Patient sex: M
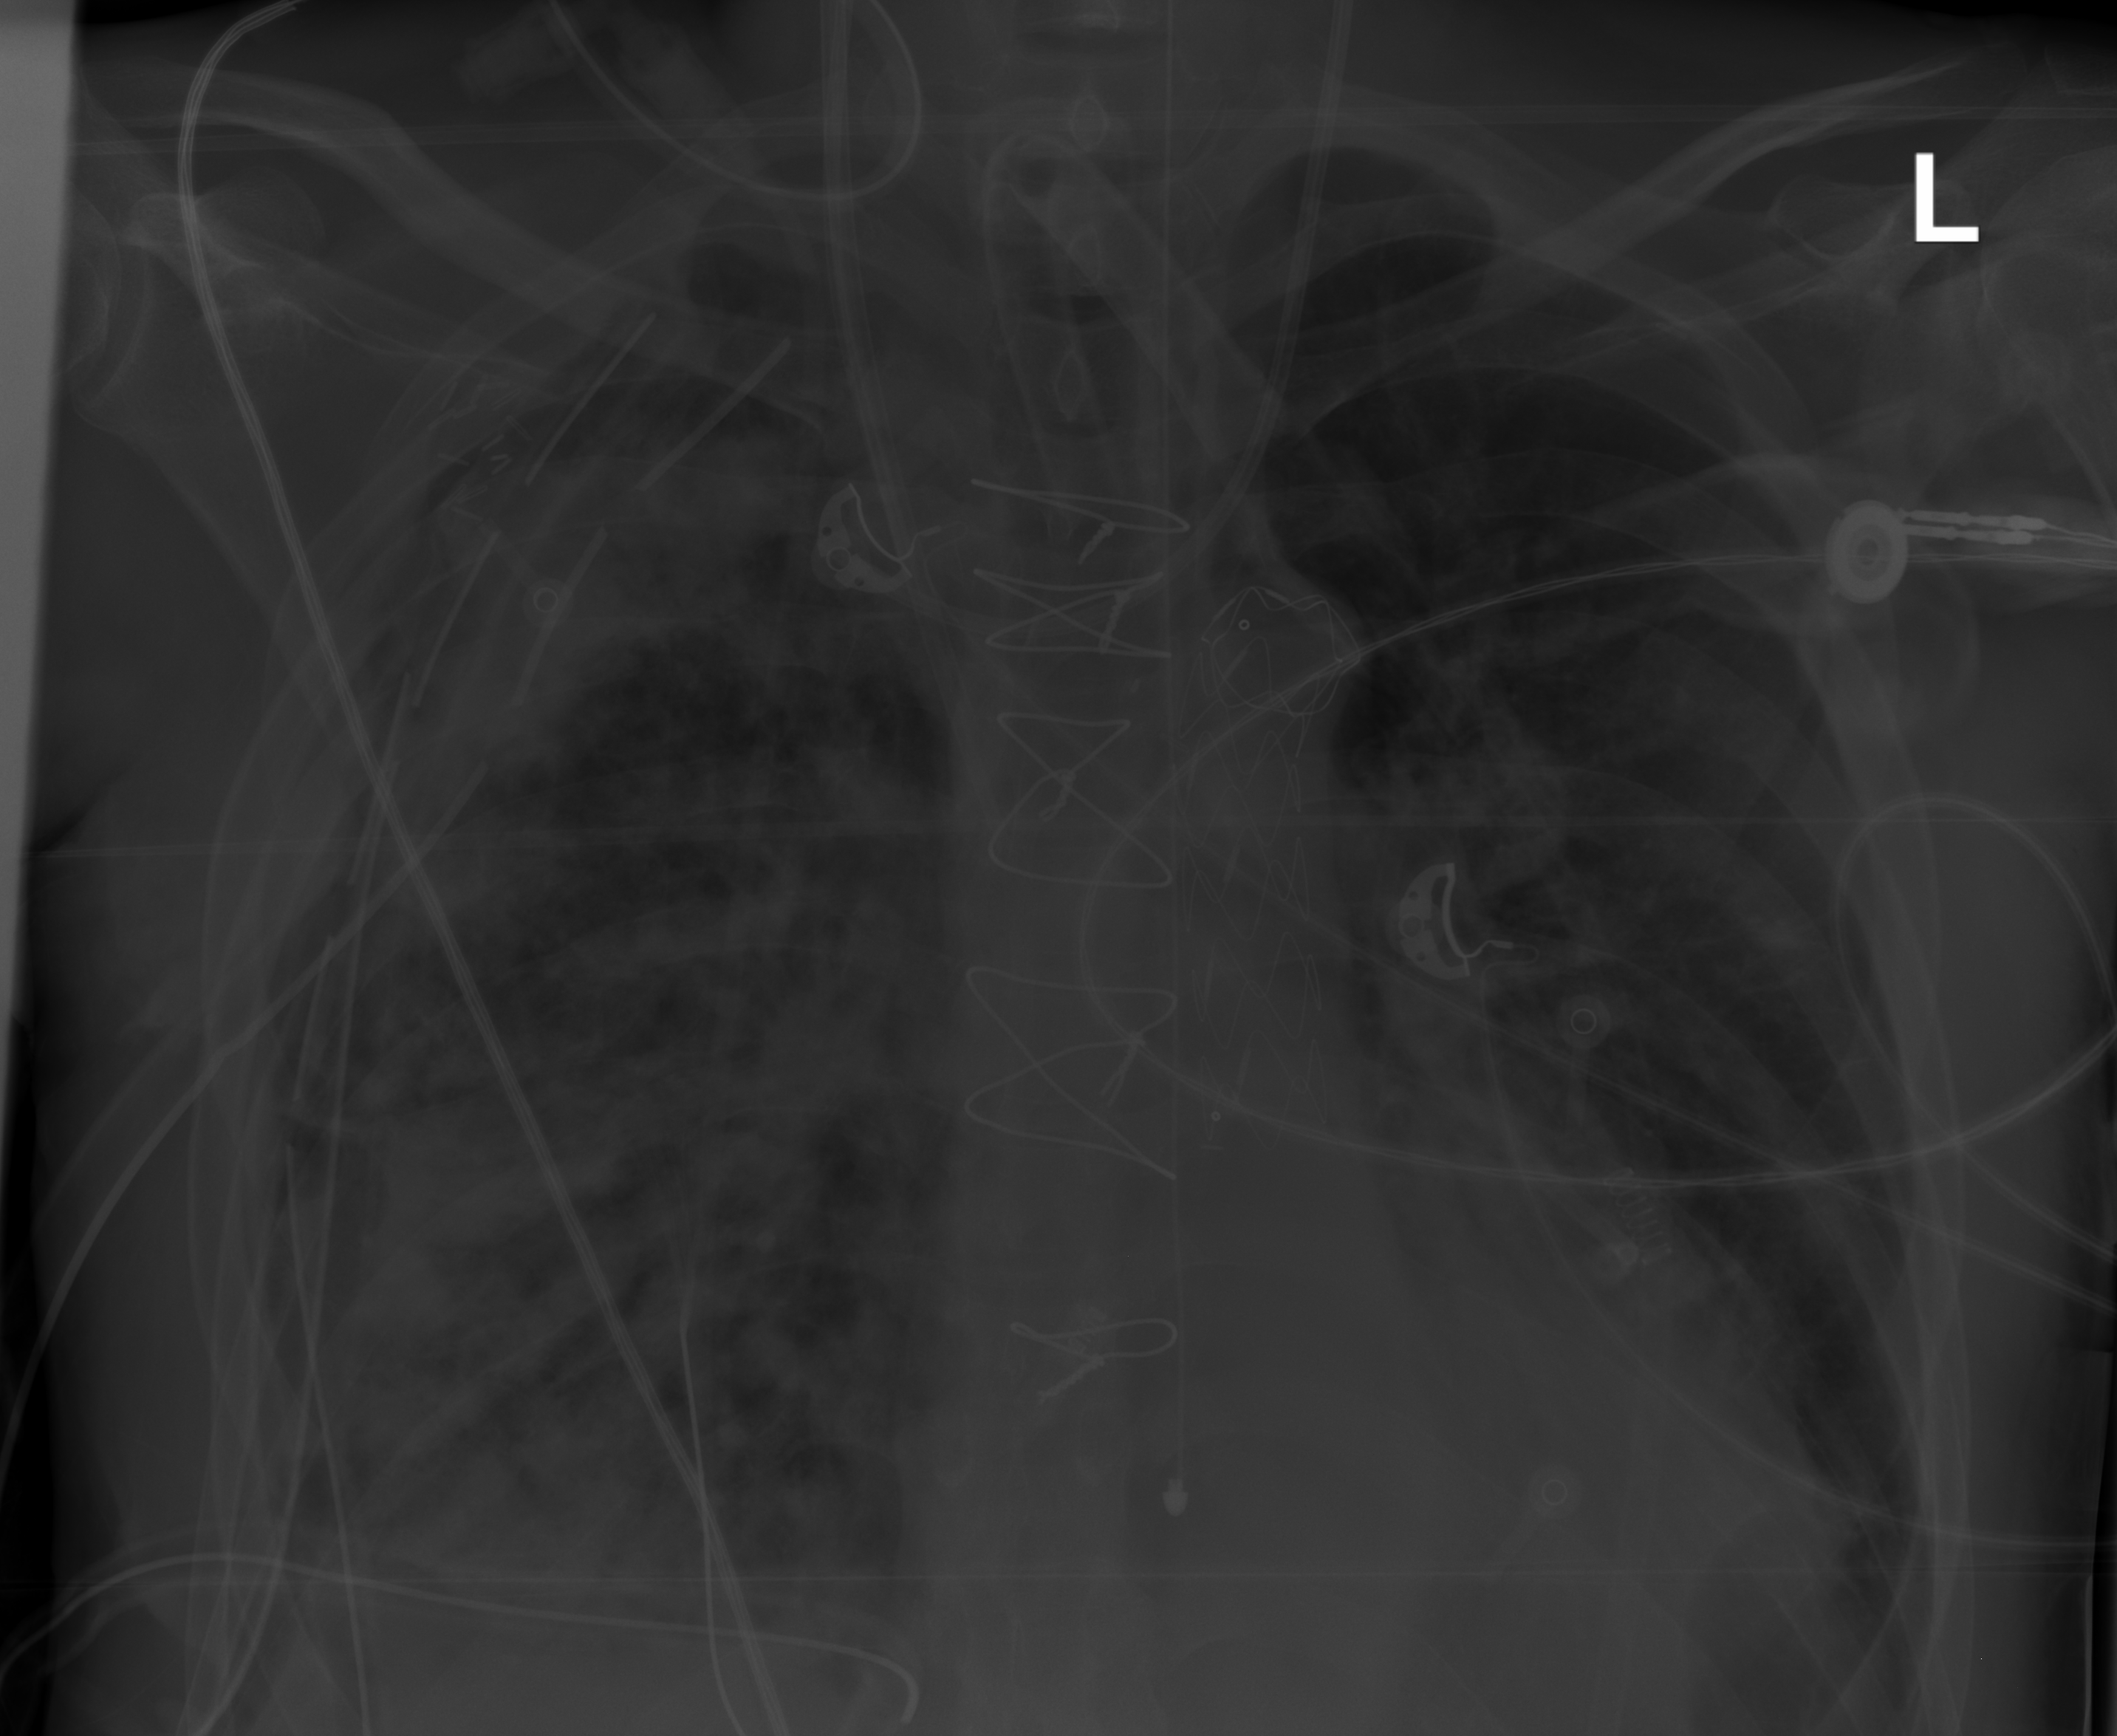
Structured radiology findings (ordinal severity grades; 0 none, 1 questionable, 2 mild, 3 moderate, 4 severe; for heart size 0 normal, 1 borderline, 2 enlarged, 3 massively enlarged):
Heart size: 0
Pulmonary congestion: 1
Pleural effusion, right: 2
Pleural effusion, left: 2
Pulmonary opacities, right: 4
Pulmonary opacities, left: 2
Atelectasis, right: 4
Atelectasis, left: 3